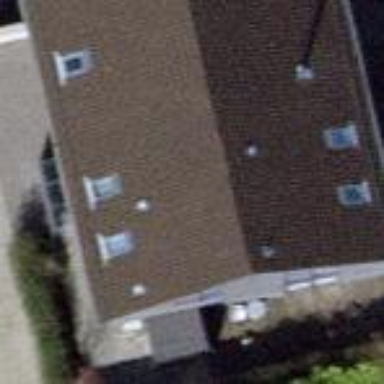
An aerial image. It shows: Semidetached house with gabled roof.